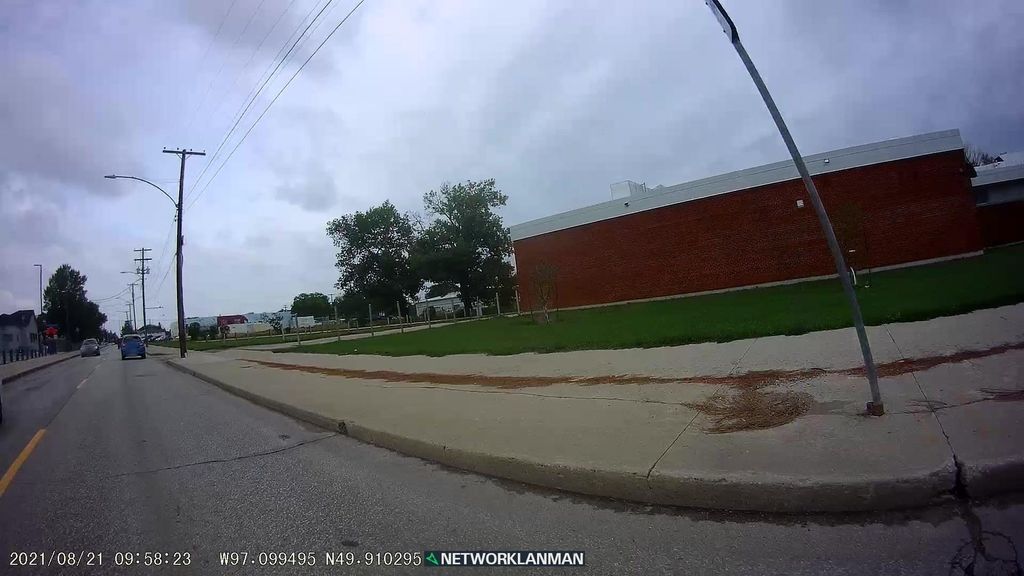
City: winnipeg